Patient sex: M
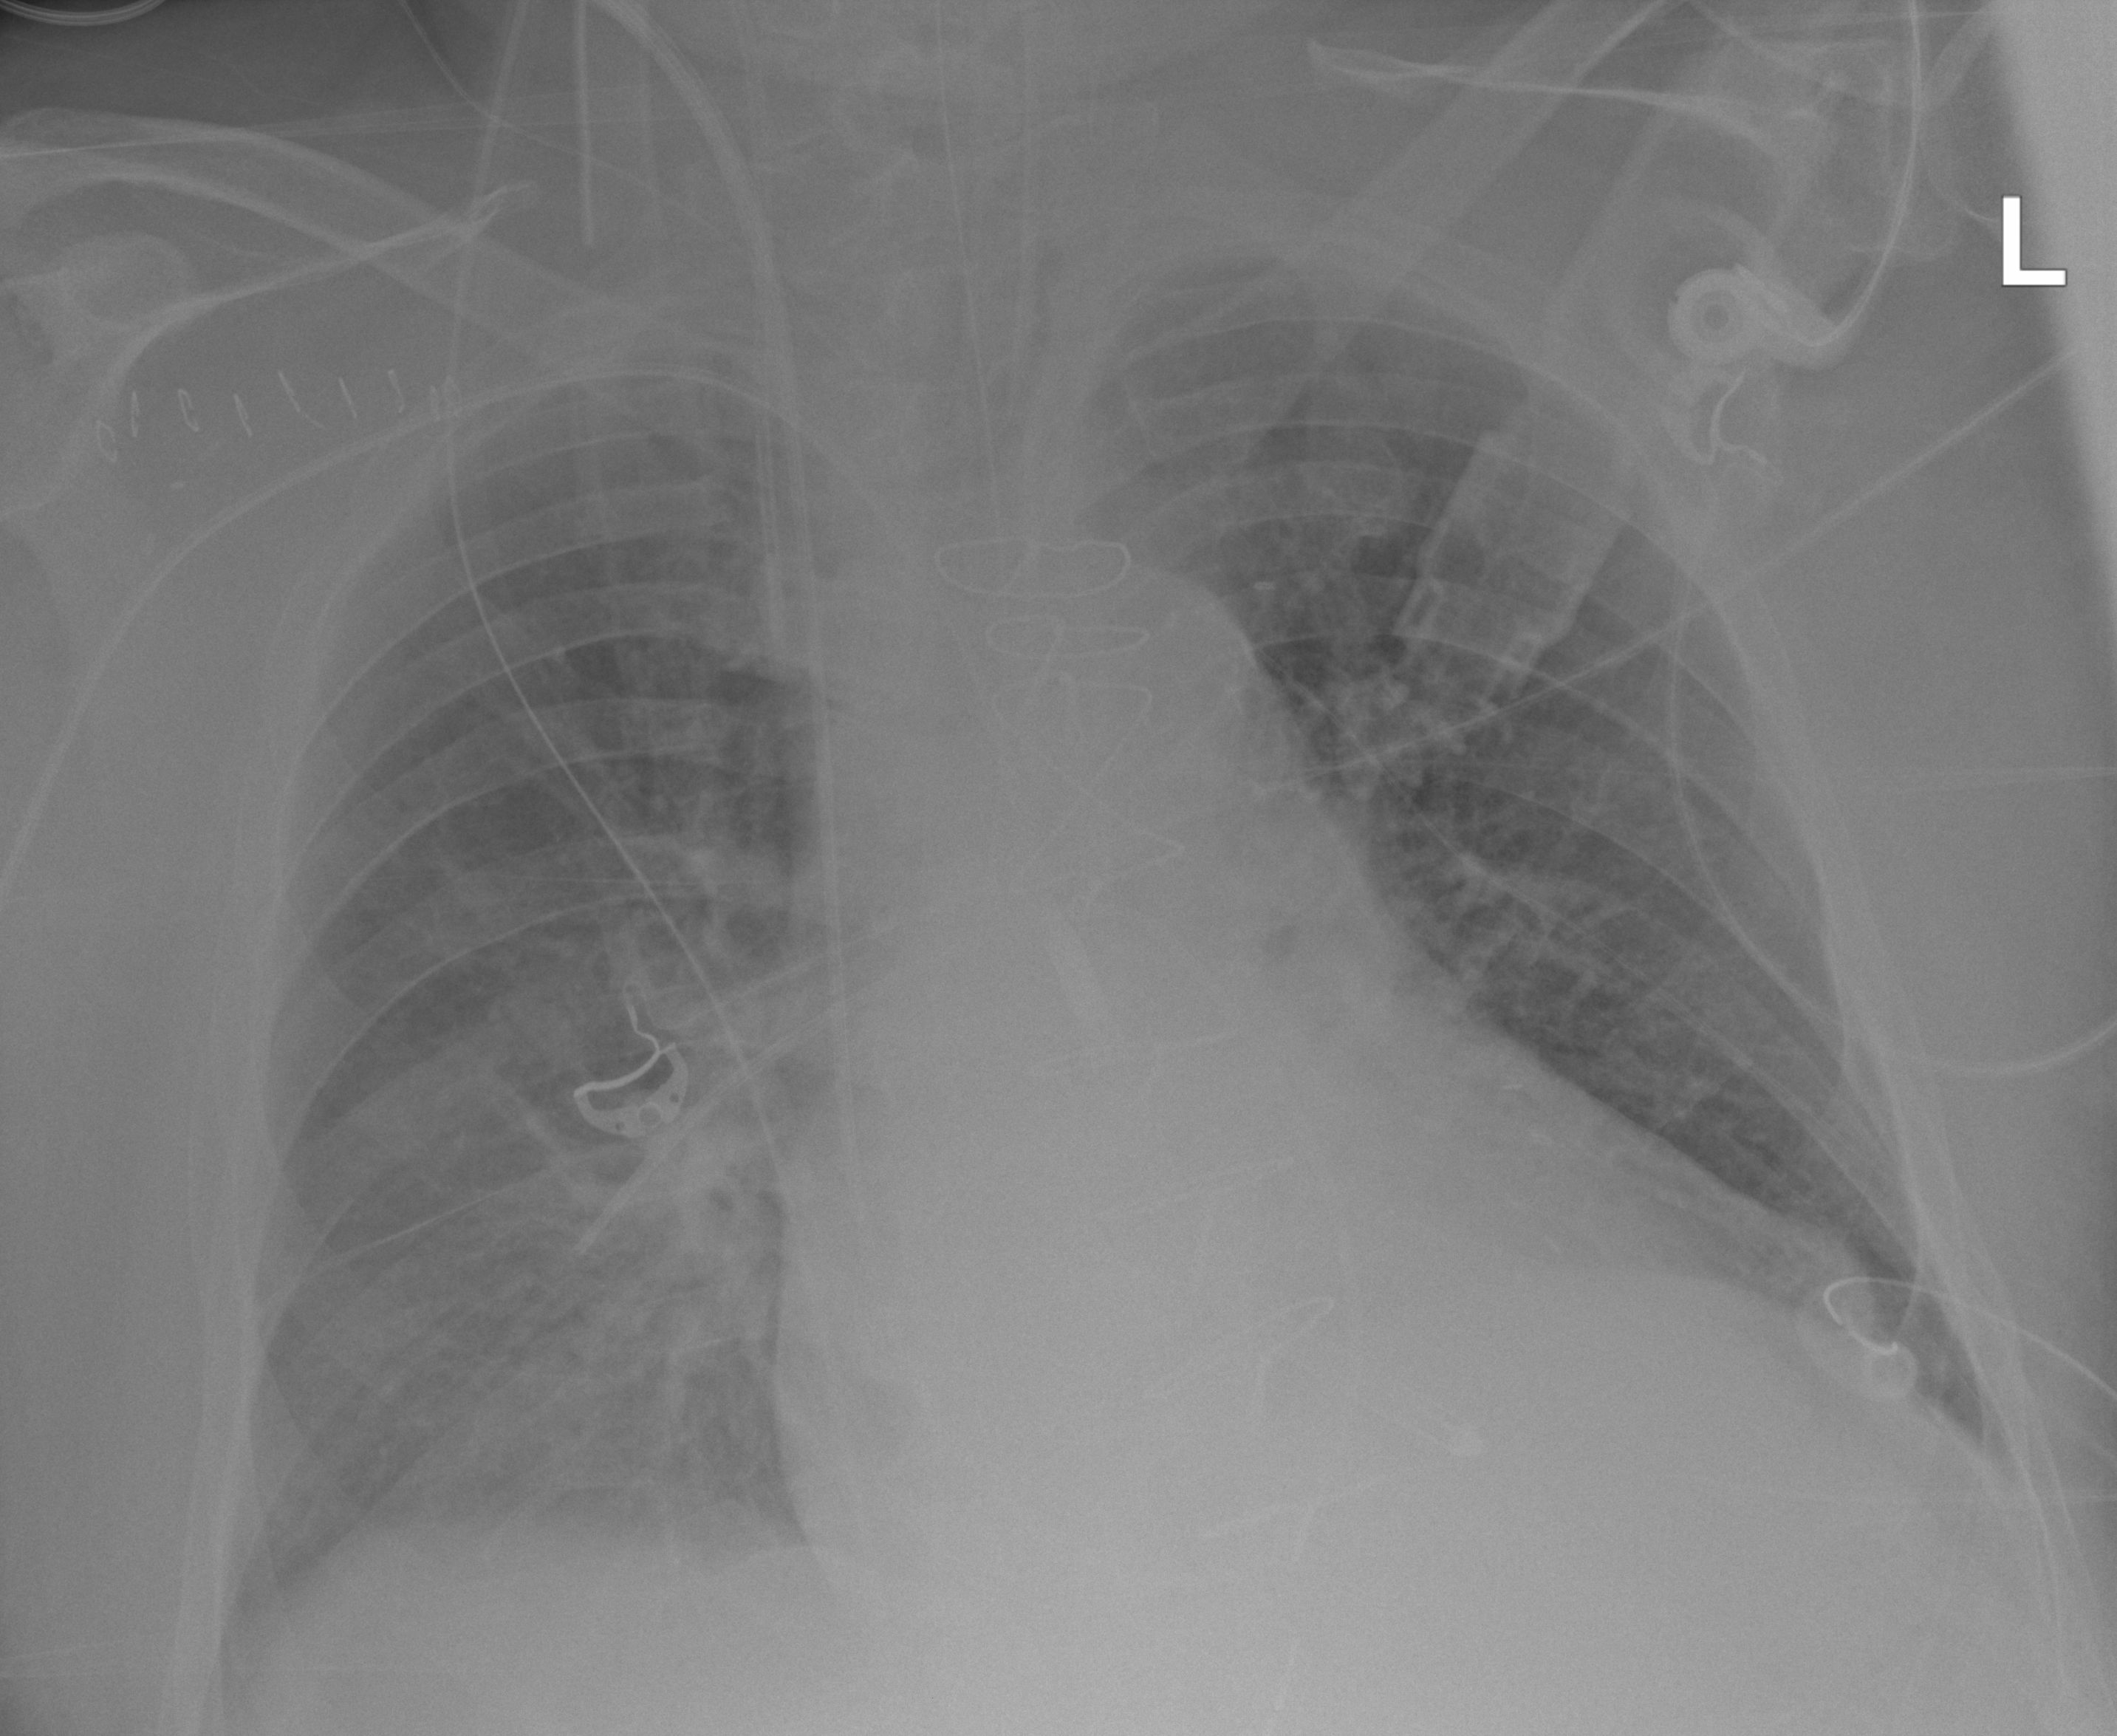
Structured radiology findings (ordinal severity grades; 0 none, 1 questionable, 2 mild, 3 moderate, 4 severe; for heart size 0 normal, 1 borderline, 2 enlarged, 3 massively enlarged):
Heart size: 3
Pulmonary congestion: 2
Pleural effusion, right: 0
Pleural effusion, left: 2
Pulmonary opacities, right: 1
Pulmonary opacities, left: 1
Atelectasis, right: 0
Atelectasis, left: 2